Question: Background: We are launching a event which would be attended by students from various Universities. A web application would report live as to number of students registering for the event.
The basic web layout is

I hope the desired layout is clear. This needs to refresh every 5 mins to display as new students are registered. I have got the refresh part done
using Ajax setTimeout() method.
I have table 'Student'. The query I am using is:
'''
SELECT UNIV, STUDENT_NAME, STUDENT_EMAIL
FROM STUDENT
ORDER BY UNIV;
'''
However, the main issue is identifying when to add new row in the table and displaying the details
Issue 1: Currently, what I am doing is having '$currUniv' variable which refers to the current value of University. If the value of '$currUniv' and current row fetched don't match, I create a new row
Code: in updater.php
'''
function updateTable()
{
$currUniv = "";
while($currLine = mysql_fetch_array($results))
{
if (strcmp($currLine[0], $currUniv) != 0)
{
responseHTML .= "<tr id = "{$currLine[0]}">";
responseHTML .= "<td id = "{$GLOBALS["univ"]}">";
responseHTML .= "{$currLine[0]}";
responseHTML .= "</td>";
$currUniv = $currLine[0];
}
responseHTML .= "<td id = "{$GLOBALS["studentname"]}">";
responseHTML .= "{$currLine[1]}";
responseHTML .= "</td>";
responseHTML .= "<td id = "{$GLOBALS["studentemail"]}">";
responseHTML /= "{$currLine[2]}";
responseHTML .= "</td>";
if (strcmp($currLine[0], $currUniv) != 0)
{
responseHTML .= "</tr>";
}
}
}
'''
Firstly, the table is not displayed. I don't think this is the best algorithm to create the table. Can anyone suggest me any other means of achieving the same?
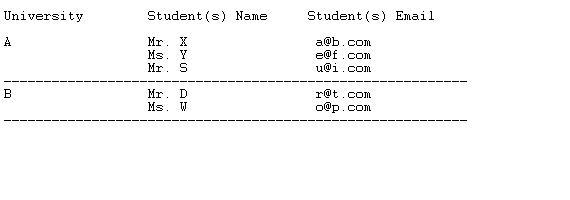
Answer: Looks like you don't open enough tr and td tags if the university name matches the one from previous row. Make sure there is exactly the same number of tags generated in both cases. Preferably using else. Cells may be empty but you have to generate them.
Also is there any valid reason you don't sort your results by students name within one university? It's just a small change in the query - ORDER BY UNIV, STUDENT_NAME.
Without it you cannot rely on the order given to you by mysql, it will just throw students at whatever order it will think will be the fastest, especially when the table grows big.
If this is the only thing you need to update it's not complicated enough to give a reason to change your code into something you would have to learn from scratch.